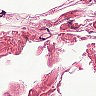
Metastatic tissue present: no